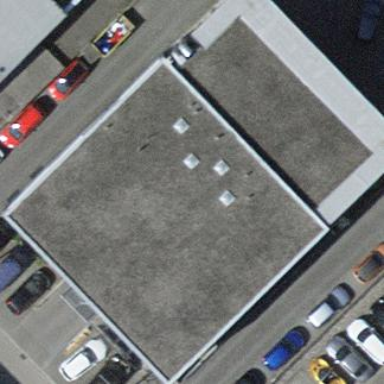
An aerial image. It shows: Industrial building with flat roof.